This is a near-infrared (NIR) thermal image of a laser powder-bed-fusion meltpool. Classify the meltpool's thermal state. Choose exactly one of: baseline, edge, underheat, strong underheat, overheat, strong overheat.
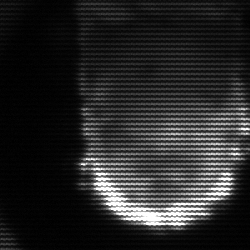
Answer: baseline